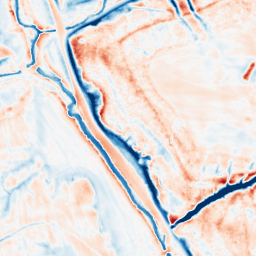
Category: multiscale
Decomposition family: dog_multiscale
Decomposition parameters: sigma_ratio: 1.6
n_scales: 5
base_sigma: 0.5
Upsampling method: quintic
Upsampling parameters: scale: 2
Upsampling scale: 2